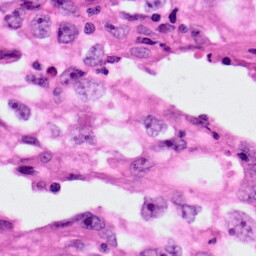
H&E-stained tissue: Lung